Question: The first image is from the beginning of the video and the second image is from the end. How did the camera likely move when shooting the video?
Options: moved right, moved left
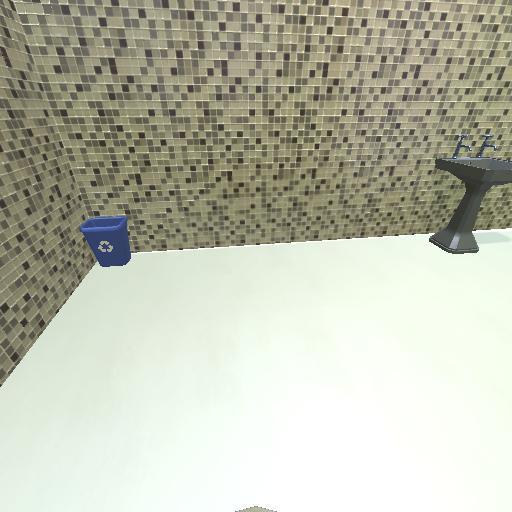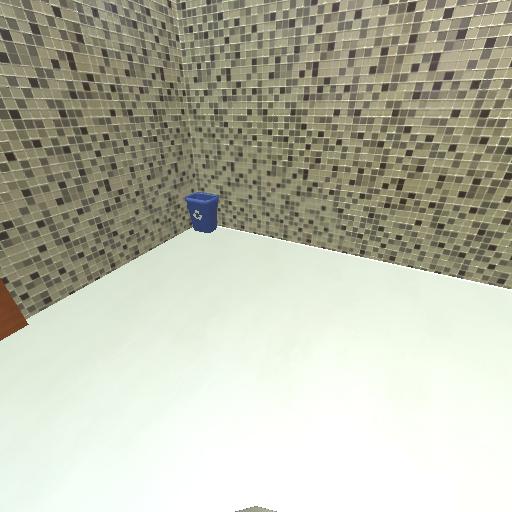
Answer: moved right